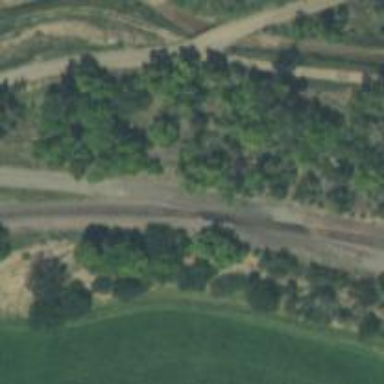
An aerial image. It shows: Railway track.